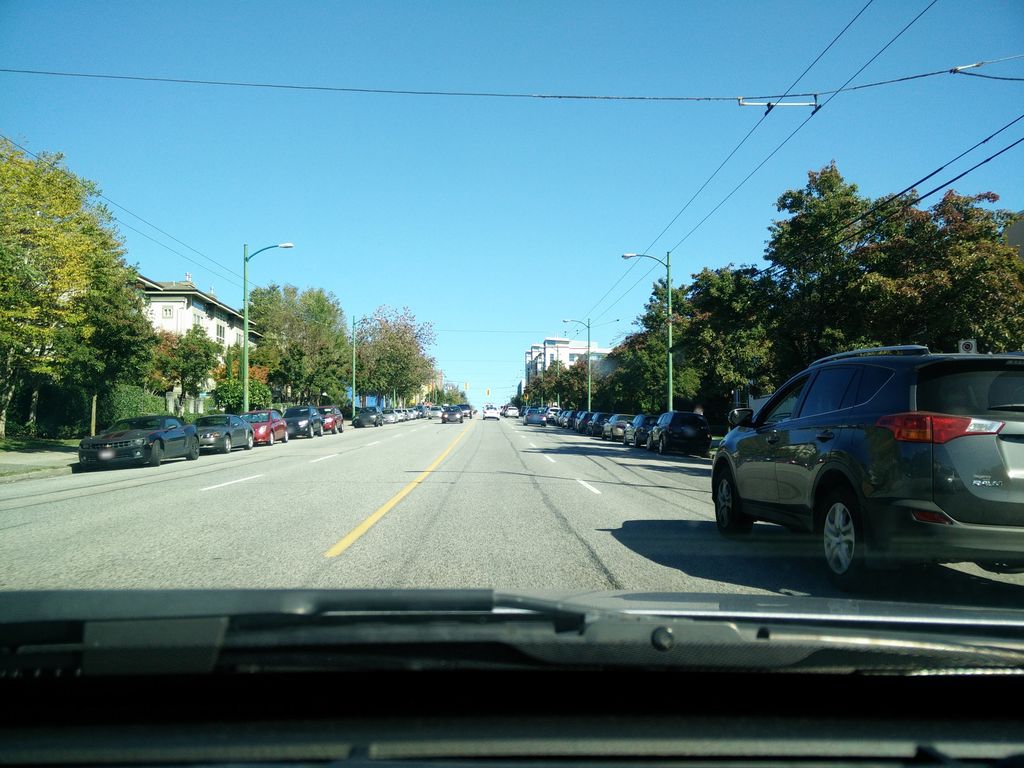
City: vancouver